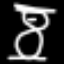
Label: hourglass